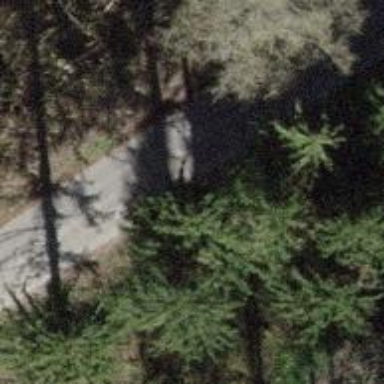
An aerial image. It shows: Asphalt road classified as tertiary.